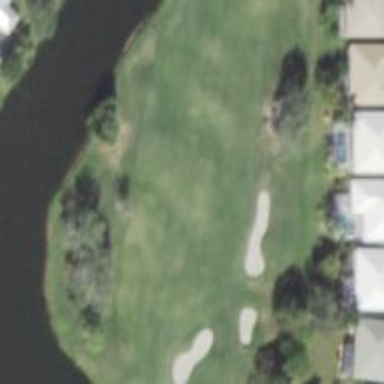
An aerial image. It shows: Golf hole.